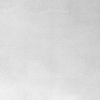
Label: dusty